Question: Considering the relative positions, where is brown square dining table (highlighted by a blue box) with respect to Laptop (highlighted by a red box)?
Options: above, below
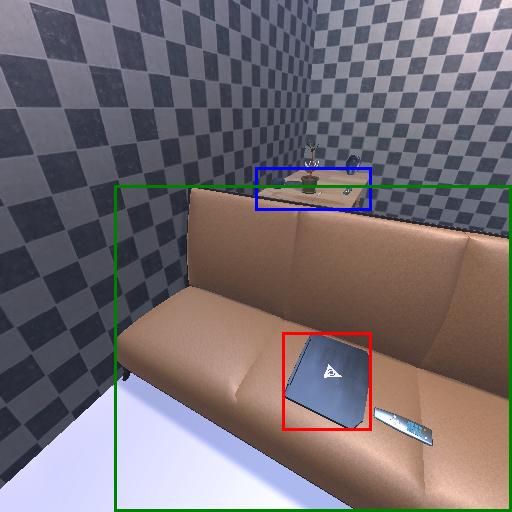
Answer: above